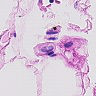
Metastatic tissue present: no